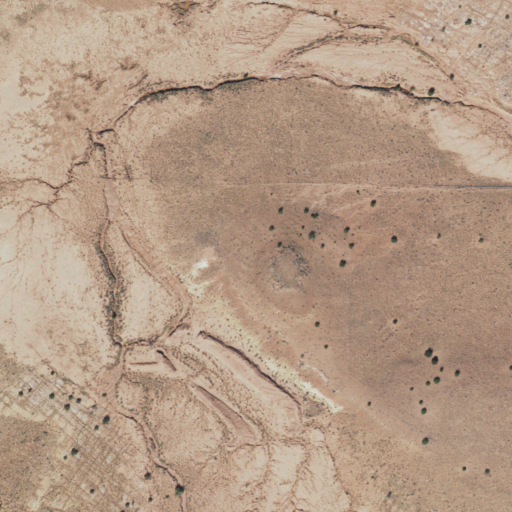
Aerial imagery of mountain in Arizona named Monument Hill containing shrub and grassland